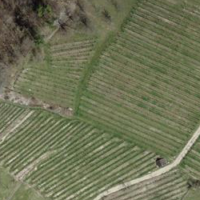
EUNIS habitat code: 40
Species observed at this site:
Podarcis muralis